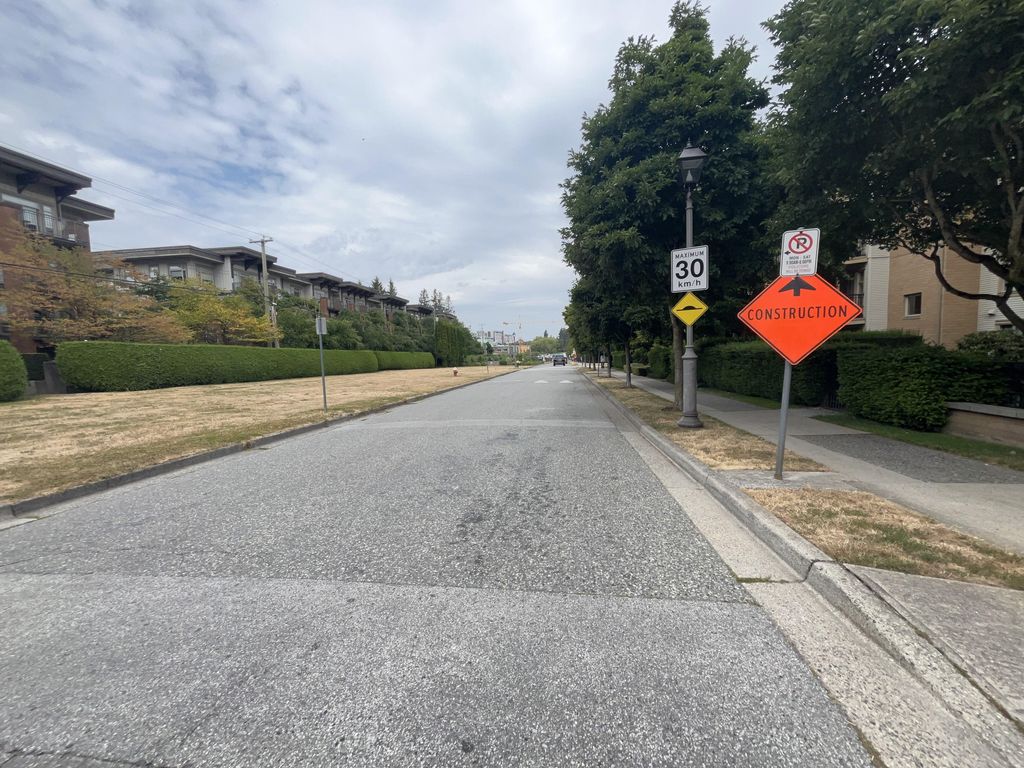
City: vancouver